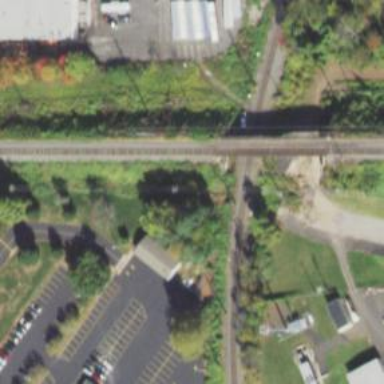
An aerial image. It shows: Railway tracks on embankment.